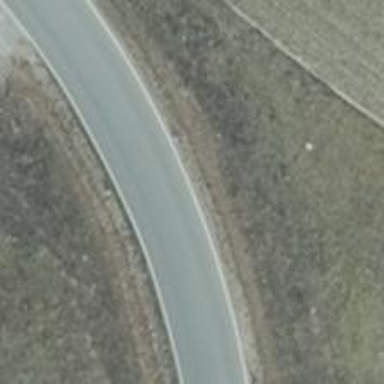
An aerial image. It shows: Unclassified road with asphalt surface.